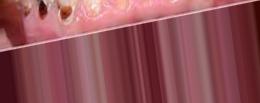
Condition: Caries